Question: Imagine you have a completely normal four-point bezier curve (two points and two control points) created using curveToPoint:controlPoint1:controlPoint2: in your cocoa application:

How do you find points (and the tangents), along the curve?
---
Later: for a based on Michal's answer below, click to:
<URL>
And just copy and paste the code from: <URL>
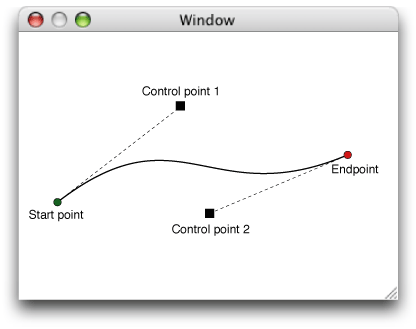
Answer: There's some simple math behind calculating the positions, you can read about it in every paper discussing Bezier curves, even on wikipedia. Anyway, I can relate to everybody who's in trouble to actually implement it in code, so I wrote this sample UIView as it's probably the easiest way to get you started.
'''
#import "MBBezierView.h"
CGFloat bezierInterpolation(CGFloat t, CGFloat a, CGFloat b, CGFloat c, CGFloat d) {
CGFloat t2 = t * t;
CGFloat t3 = t2 * t;
return a + (-a * 3 + t * (3 * a - a * t)) * t
+ (3 * b + t * (-6 * b + b * 3 * t)) * t
+ (c * 3 - c * 3 * t) * t2
+ d * t3;
}
@implementation MBBezierView
- (void)drawRect:(CGRect)rect {
CGPoint p1, p2, p3, p4;
p1 = CGPointMake(30, rect.size.height * 0.33);
p2 = CGPointMake(CGRectGetMidX(rect), CGRectGetMinY(rect));
p3 = CGPointMake(CGRectGetMidX(rect), CGRectGetMaxY(rect));
p4 = CGPointMake(-30 + CGRectGetMaxX(rect), rect.size.height * 0.66);
[[UIColor blackColor] set];
[[UIBezierPath bezierPathWithRect:rect] fill];
[[UIColor redColor] setStroke];
UIBezierPath *bezierPath = [[[UIBezierPath alloc] init] autorelease];
[bezierPath moveToPoint:p1];
[bezierPath addCurveToPoint:p4 controlPoint1:p2 controlPoint2:p3];
[bezierPath stroke];
[[UIColor brownColor] setStroke];
for (CGFloat t = 0.0; t <= 1.00001; t += 0.05) {
CGPoint point = CGPointMake(bezierInterpolation(t, p1.x, p2.x, p3.x, p4.x), bezierInterpolation(t, p1.y, p2.y, p3.y, p4.y));
UIBezierPath *pointPath = [UIBezierPath bezierPathWithArcCenter:point radius:5 startAngle:0 endAngle:2*M_PI clockwise:YES];
[pointPath stroke];
}
}
@end
'''
This is what I get: